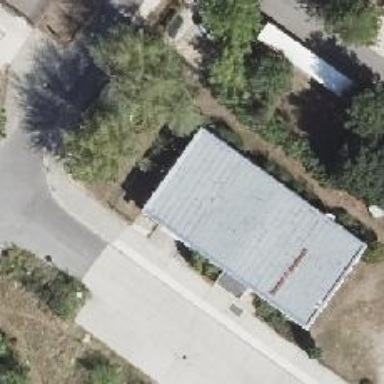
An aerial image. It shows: Beauty shop.